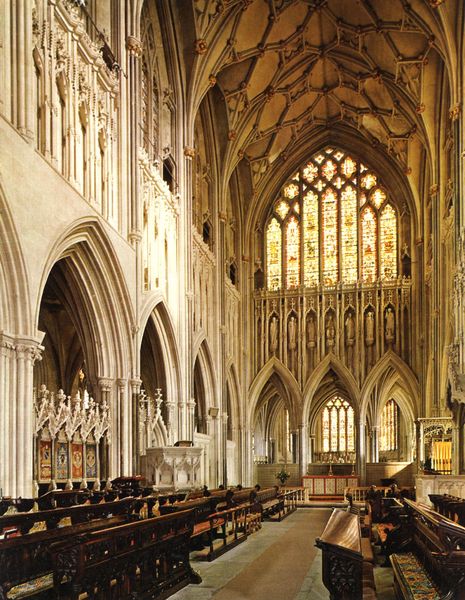
Titel: Kathedrale von Wells (St. Andrew’s Cathedral), Wells/Somerset
Standort: Wells, Kathedrale (EU - GB)
Schlagwörter: braun, fenster, grau, holz, licht, säulen, teppich, architektur, stein, kirche, gotik, sitze, bank, gestühl, läufer, bögen, gang, interieur, altar, bänke, kirchenbank, kirchenbänke, orgel, sandstein, gotisch, kanzel, spitzbogen, spitzbögen, fenetre, gothik, sitzkissen, lumiere, querschiff, sitzreihen, architecture, cathedrale, eglise, fenetres, beichtstuhl, bänke holz, immersion, orgel licht, vitree, sieges, kirche säulr bögen